Field crop: maize
Growth stage: 2
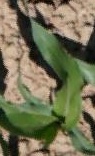
Species: maize